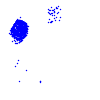
Particle: electron